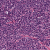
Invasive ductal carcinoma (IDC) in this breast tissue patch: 1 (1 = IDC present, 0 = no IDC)